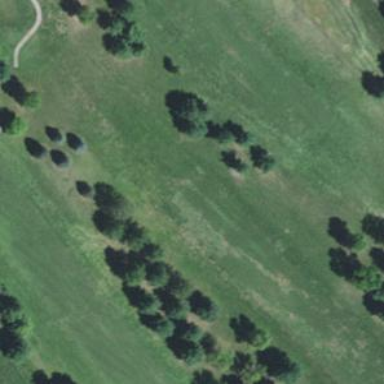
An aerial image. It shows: Rough area in golf course.